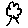
Label: tree